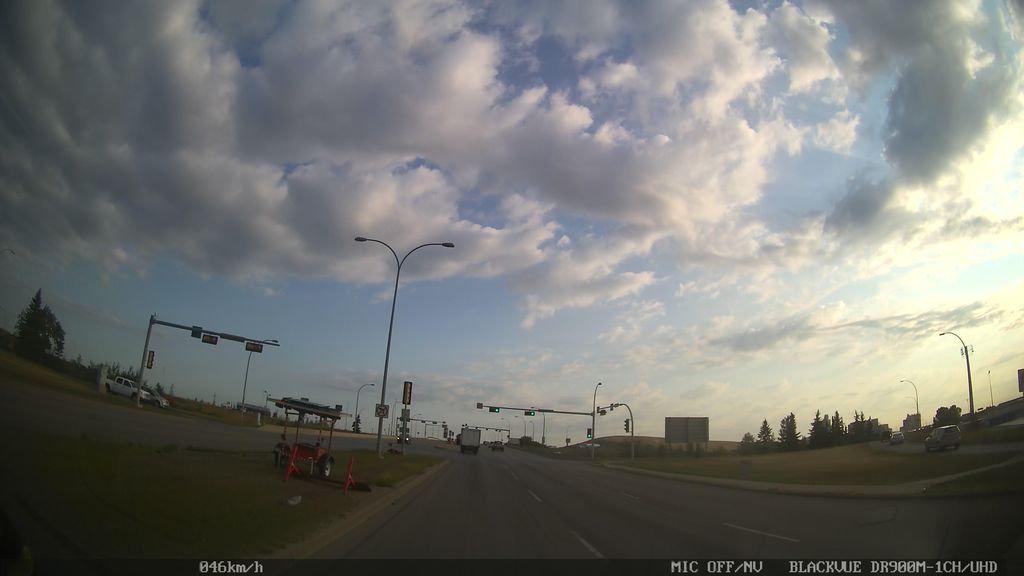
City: edmonton